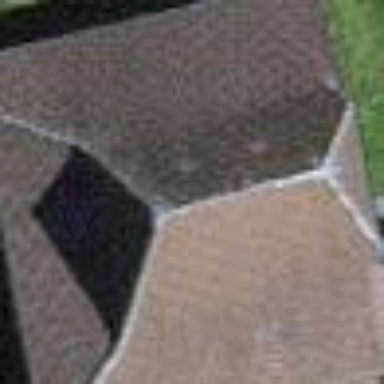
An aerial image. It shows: Barn.